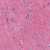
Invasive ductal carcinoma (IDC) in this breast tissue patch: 1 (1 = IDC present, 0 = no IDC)